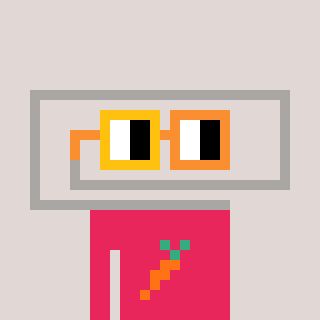
a pixel art character with square yellow and orange glasses, a paperclip-shaped head and a redpinkish-colored body on a warm background